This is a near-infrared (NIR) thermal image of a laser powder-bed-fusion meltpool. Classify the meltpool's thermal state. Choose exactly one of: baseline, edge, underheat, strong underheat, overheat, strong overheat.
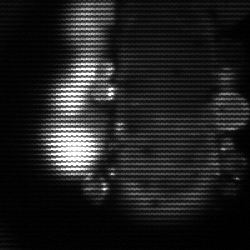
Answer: strong underheat